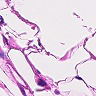
Metastatic tissue present: no